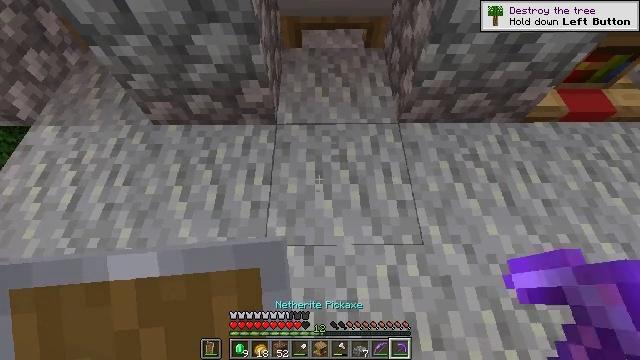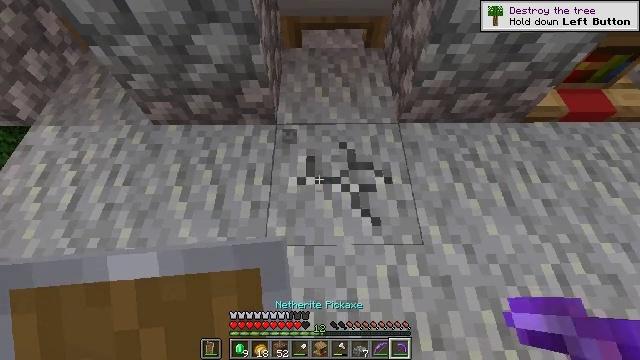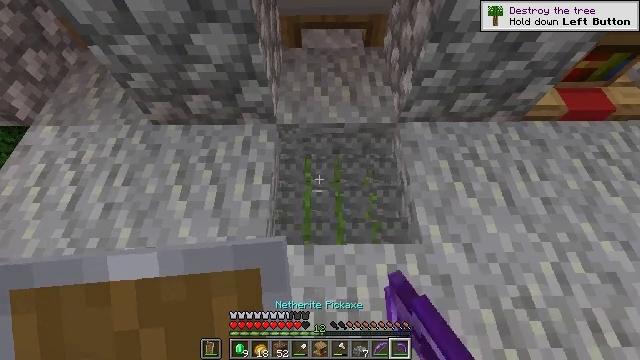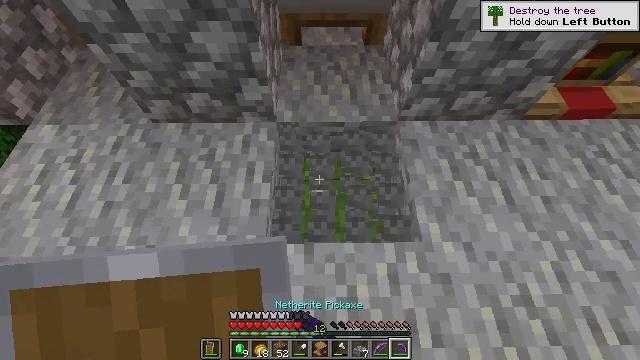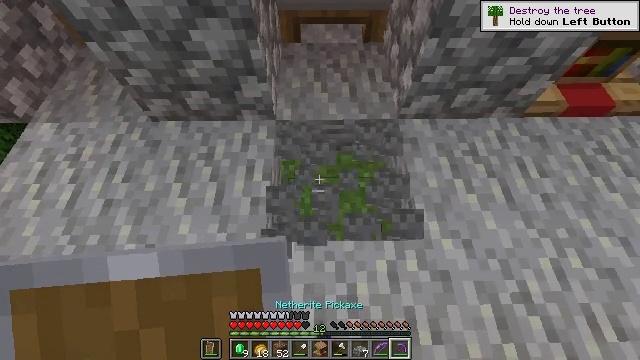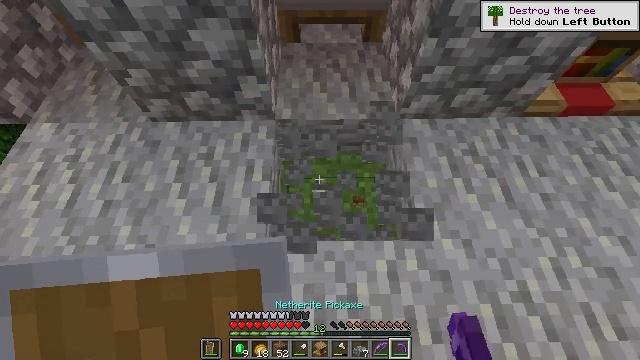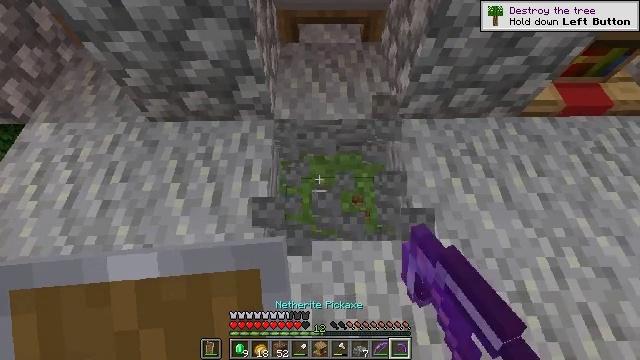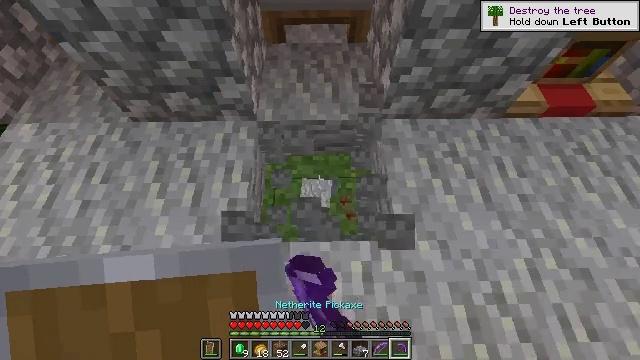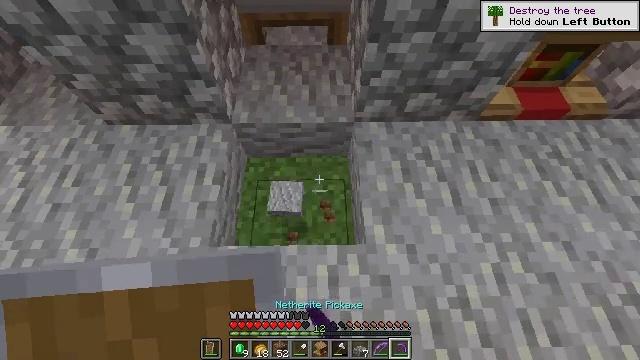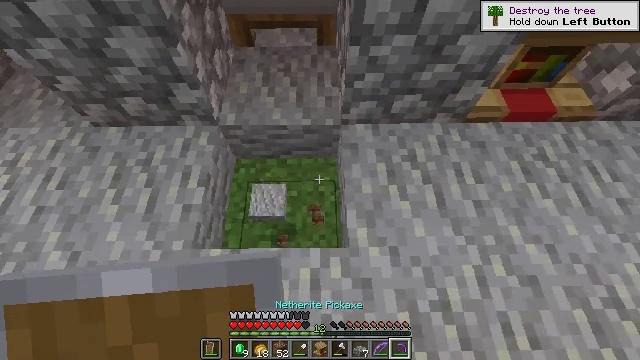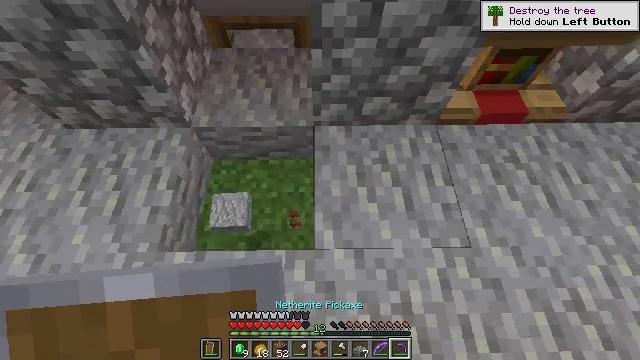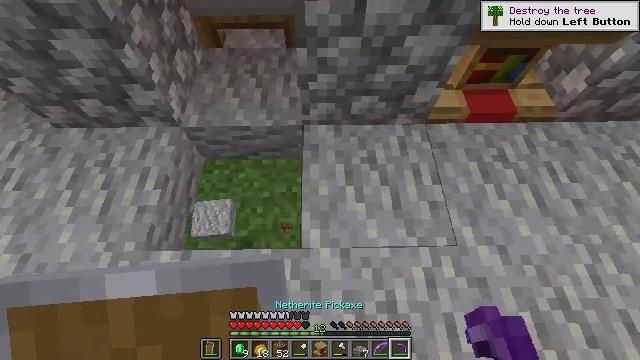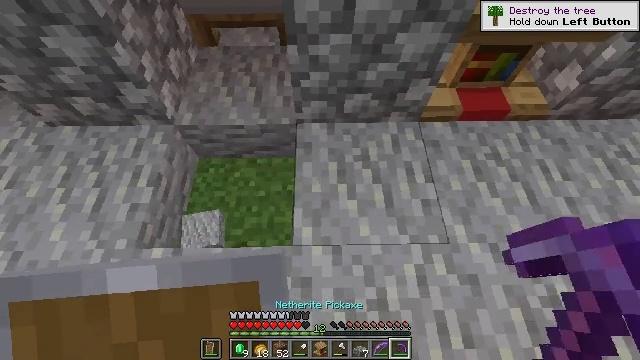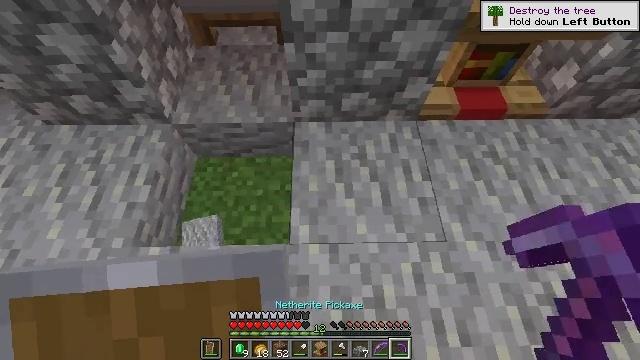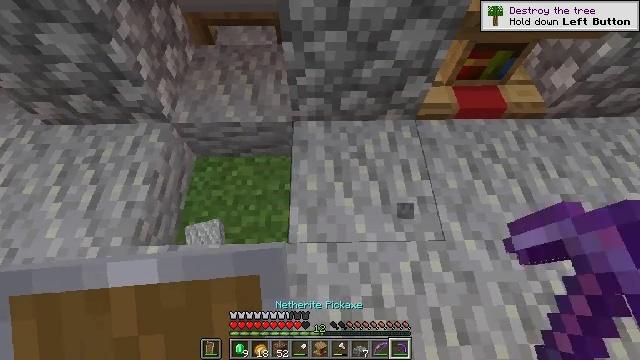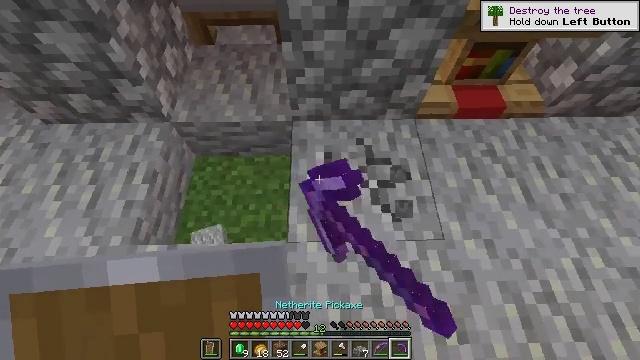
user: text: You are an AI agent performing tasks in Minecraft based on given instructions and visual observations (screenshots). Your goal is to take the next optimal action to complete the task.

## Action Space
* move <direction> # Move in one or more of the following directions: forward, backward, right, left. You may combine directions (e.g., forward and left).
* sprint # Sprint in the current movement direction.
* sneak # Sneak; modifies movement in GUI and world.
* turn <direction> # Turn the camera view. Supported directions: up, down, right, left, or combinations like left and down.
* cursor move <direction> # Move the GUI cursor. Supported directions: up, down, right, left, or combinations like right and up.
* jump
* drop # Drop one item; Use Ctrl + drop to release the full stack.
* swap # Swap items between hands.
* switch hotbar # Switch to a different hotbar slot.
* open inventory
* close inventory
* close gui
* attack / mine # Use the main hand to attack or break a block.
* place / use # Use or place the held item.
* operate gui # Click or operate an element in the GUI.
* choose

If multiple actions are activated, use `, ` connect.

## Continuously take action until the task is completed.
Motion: motion action
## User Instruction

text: Collect the andesite slab for building.
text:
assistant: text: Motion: attack / mine
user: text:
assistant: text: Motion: attack / mine
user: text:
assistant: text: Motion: attack / mine
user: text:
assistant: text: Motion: attack / mine
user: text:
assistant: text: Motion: attack / mine
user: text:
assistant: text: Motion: move right, attack / mine
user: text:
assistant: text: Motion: move right
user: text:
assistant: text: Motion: move right
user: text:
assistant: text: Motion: move right
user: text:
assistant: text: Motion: no_op
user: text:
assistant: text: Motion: no_op
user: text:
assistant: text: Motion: no_op
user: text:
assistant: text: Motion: no_op
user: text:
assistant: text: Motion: attack / mine
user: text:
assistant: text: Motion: attack / mine
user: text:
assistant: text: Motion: attack / mine
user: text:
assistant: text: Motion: attack / mine
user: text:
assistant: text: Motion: attack / mine
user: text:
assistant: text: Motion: attack / mine
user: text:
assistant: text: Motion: attack / mine
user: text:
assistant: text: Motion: no_op